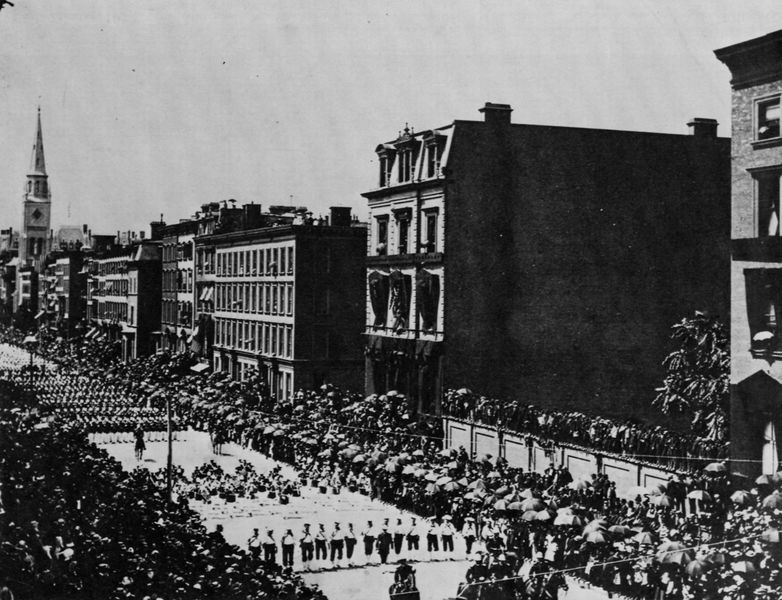
Titel: Um Präsident Grant Trauernde
Künstler: Amerikanischer Photograph
Schlagwörter: bäume, kirchturm, menschen, stadt, fenster, strasse, gebäude, häuser, kirche, kamin, kamine, pferde, turm, fassaden, perspektive, tribüne, zuschauer, mauer, zäune, soldaten, foto, fotografie, photo, mauern, parade, avenue, aufmarsch, fotogrfaie, beum